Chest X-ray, PA view. Patient: 48 years old, sex F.
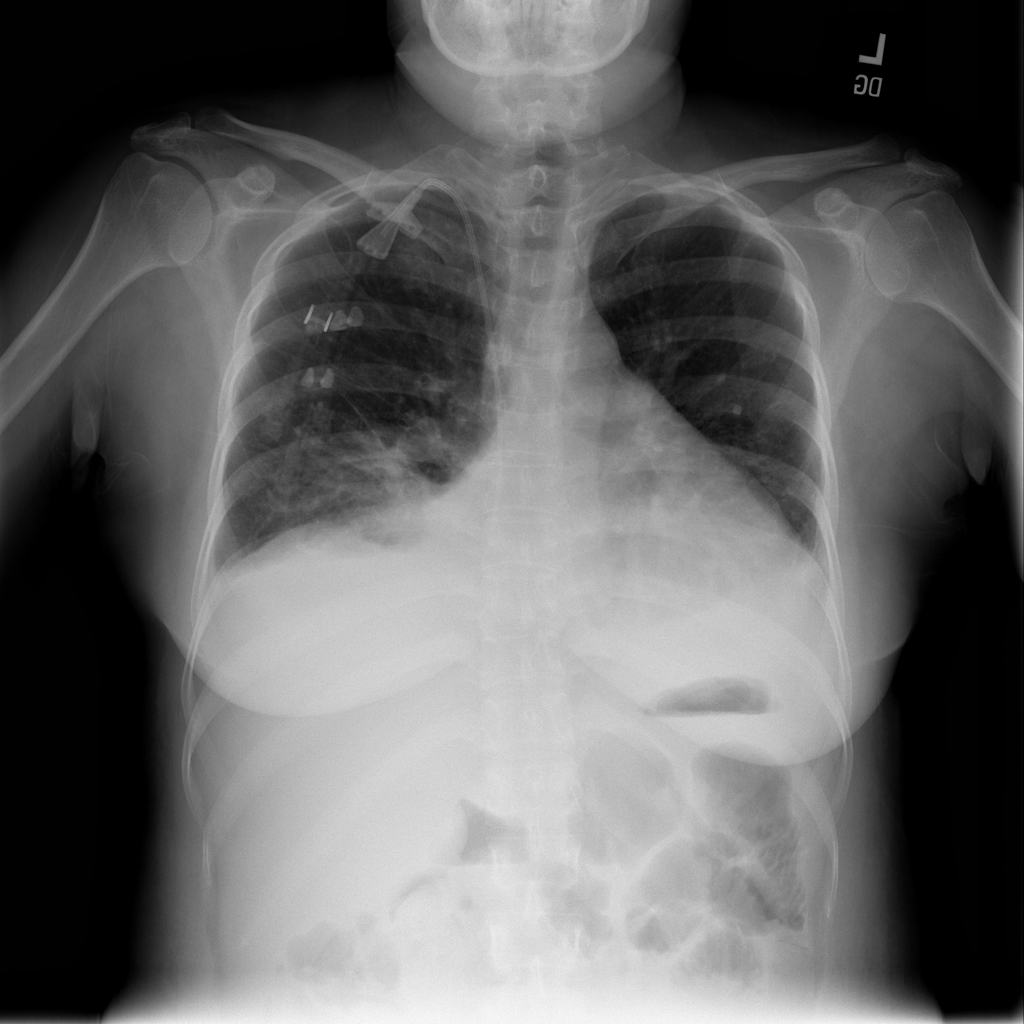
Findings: Atelectasis, Effusion, Infiltration